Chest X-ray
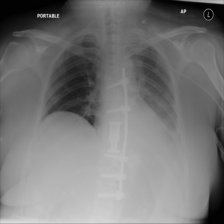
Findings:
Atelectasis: negative
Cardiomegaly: negative
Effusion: positive
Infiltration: positive
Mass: negative
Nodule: negative
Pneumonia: negative
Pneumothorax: negative
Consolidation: negative
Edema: negative
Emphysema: negative
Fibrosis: negative
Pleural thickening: negative
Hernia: negative